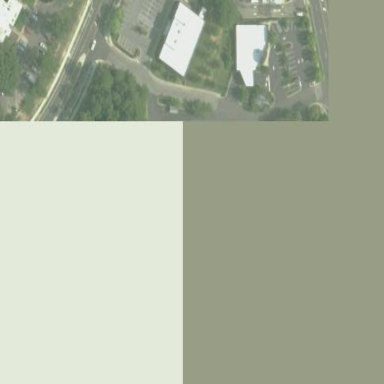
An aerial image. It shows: Parking area with surface.